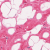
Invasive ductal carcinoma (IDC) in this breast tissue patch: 0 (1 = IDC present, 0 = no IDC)